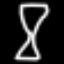
Label: hourglass